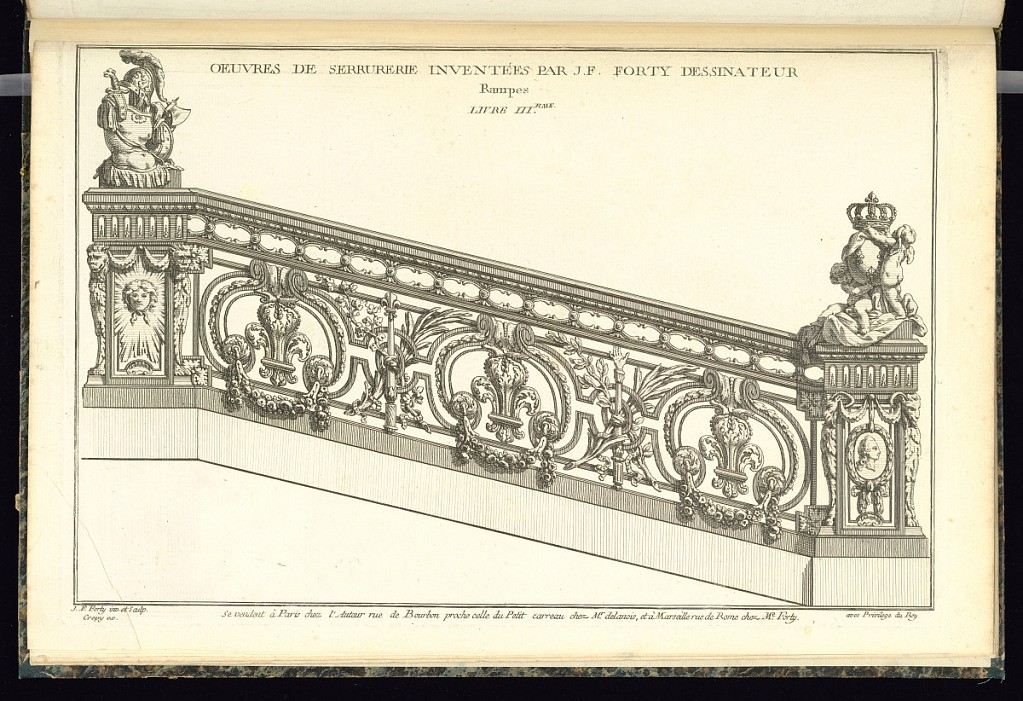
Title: Title Page and Staircase Balustrade Design
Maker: Jean François Forty, active 1775 – 1790
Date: late 18th century
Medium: Etching and engraving on laid paper
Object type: Print
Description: Title page and design for an ornamental ironwork staircase balustrade decorated with arms and armor, French royal emblems including the fleurs-de-lys and head of Apollo with sun rays, palm leaves, festoons of leaves, fleurons, foliate scrolls (rinceaux), rosettes, foliate branches, ribbons, egg running pattern, lion and ram heads, fluting, profile portrait, putti crowning the French Royal coat of arms with three fleurs-de-lys, and scrolling leaf clasps. The title of the series is lettered above. The plate is signed and numbered.